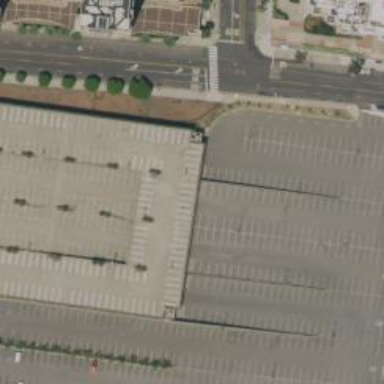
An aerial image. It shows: Multi-storey parking area with asphalt surface.